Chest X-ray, PA view. Patient: 31 years old, sex F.
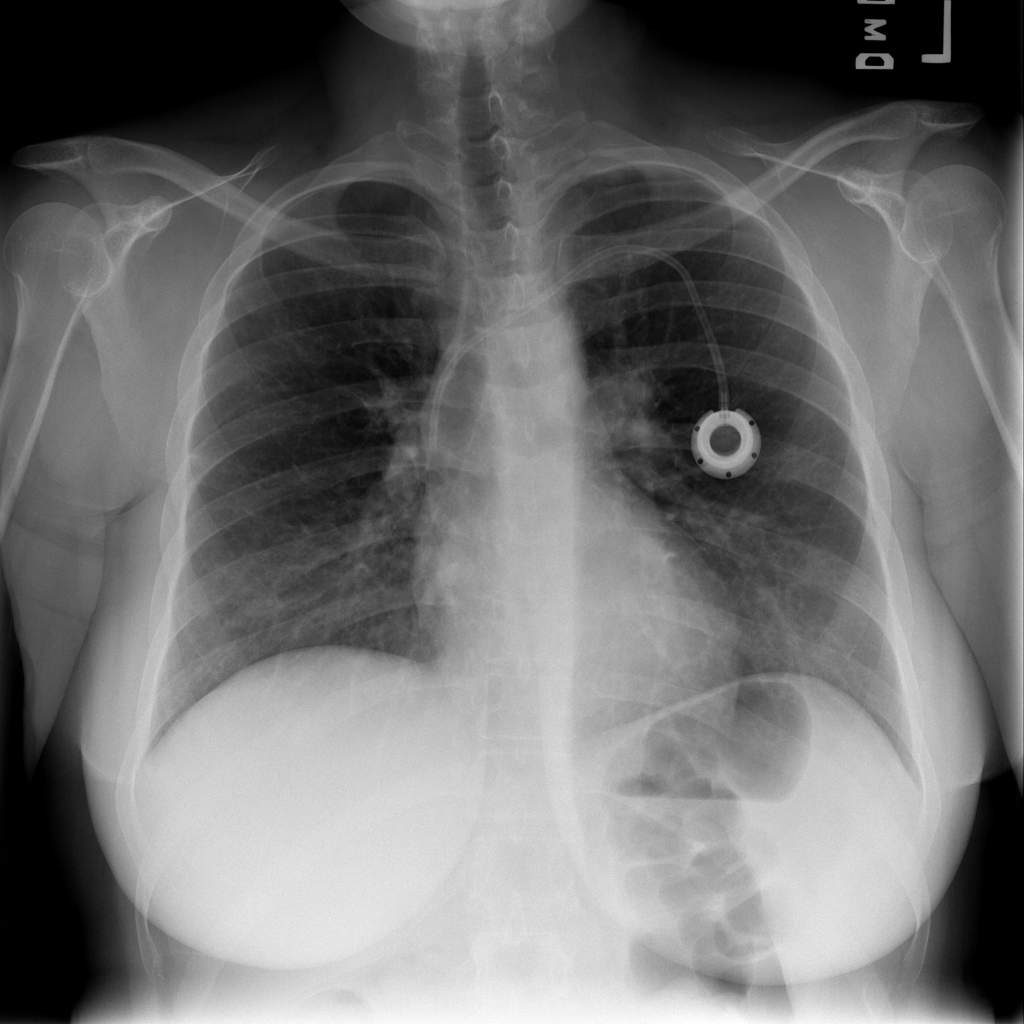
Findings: No Finding